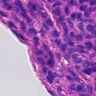
Metastatic tissue present: yes